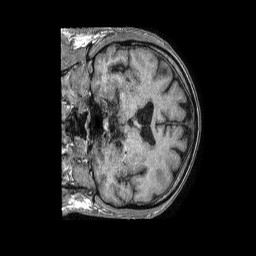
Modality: T1w
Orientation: coronal
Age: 62
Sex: male
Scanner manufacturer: philips
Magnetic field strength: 1.5 T
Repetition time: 0.00757 s
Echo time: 0.003458 s